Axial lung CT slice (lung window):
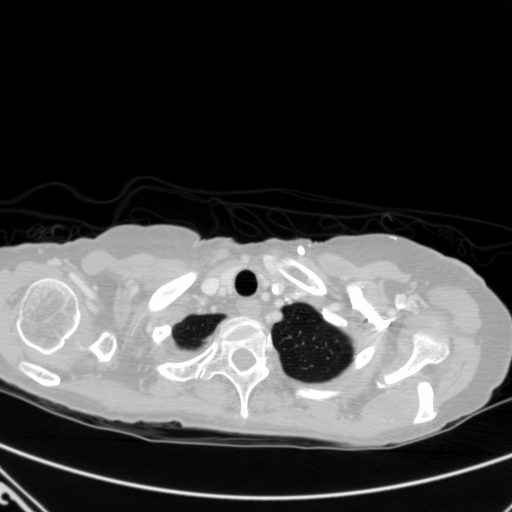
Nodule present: no